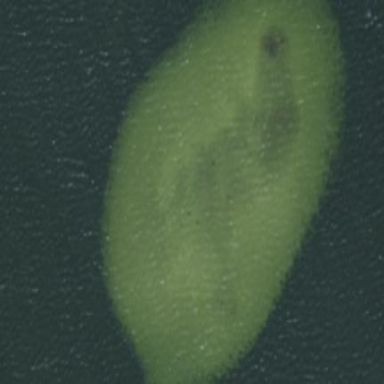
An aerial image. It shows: Islet.